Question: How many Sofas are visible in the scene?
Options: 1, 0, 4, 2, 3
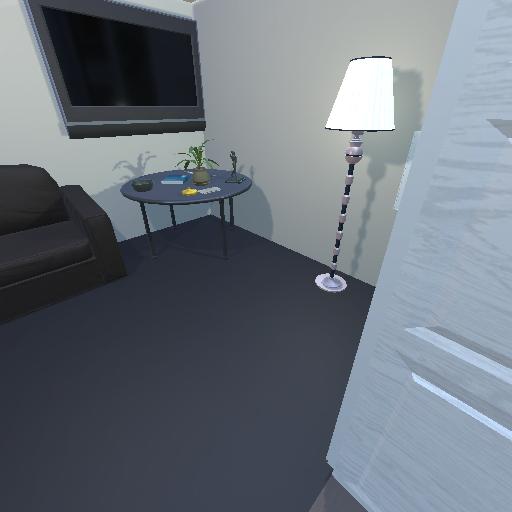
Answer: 1